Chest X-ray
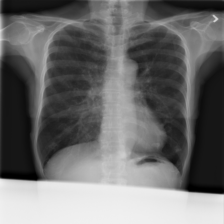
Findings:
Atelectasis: negative
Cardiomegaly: negative
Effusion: negative
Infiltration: negative
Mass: negative
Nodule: negative
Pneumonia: negative
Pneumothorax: positive
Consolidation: negative
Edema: negative
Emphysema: negative
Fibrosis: negative
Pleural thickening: negative
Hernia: negative